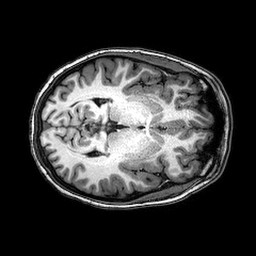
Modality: T1w
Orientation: axial
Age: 21
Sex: female